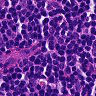
Metastatic tissue present: no